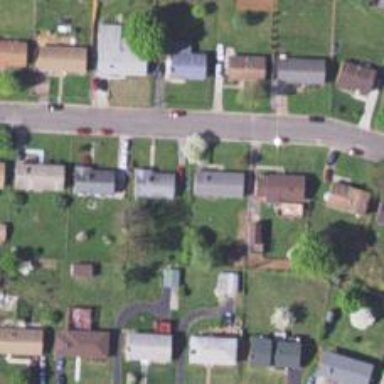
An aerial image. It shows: Neighborhood.